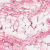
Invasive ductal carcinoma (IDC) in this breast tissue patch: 0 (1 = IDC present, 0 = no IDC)